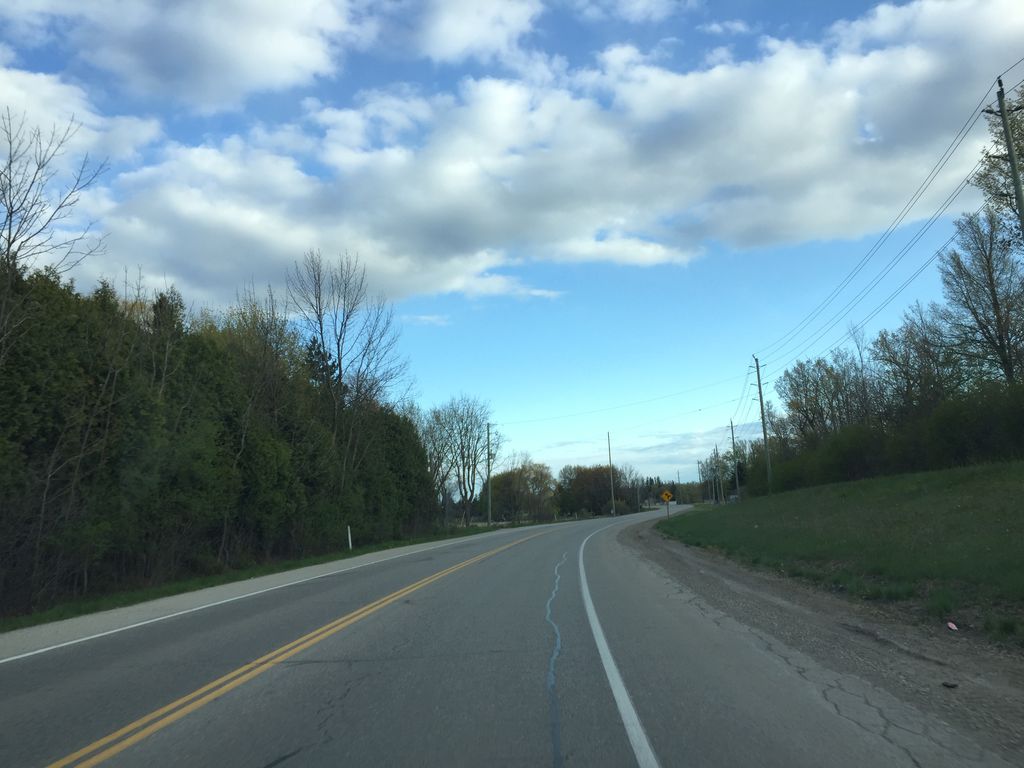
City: kitchener-waterloo